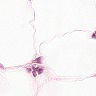
Metastatic tissue present: no